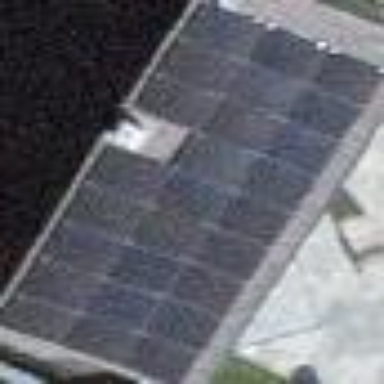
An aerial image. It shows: Solar power generator utilizing photovoltaic technology with solar photovoltaic panels.